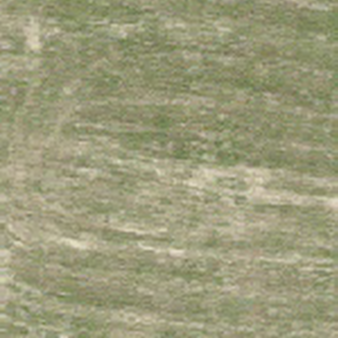
Label: other